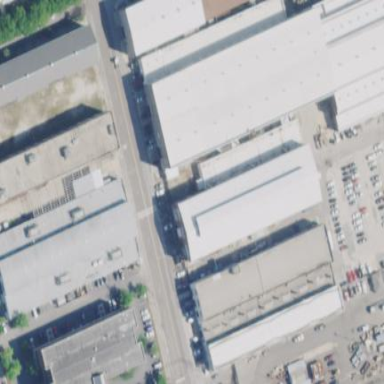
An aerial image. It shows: Industrial building.